Interaction volume radius: 10 \u00c5
Interaction volume height: 15 \u00c5
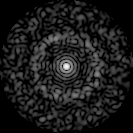
Disorder parameter: 0.8226